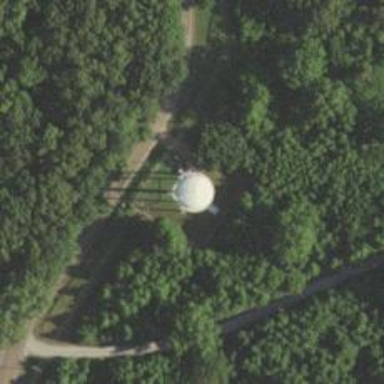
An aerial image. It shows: Water tower that is man-made.